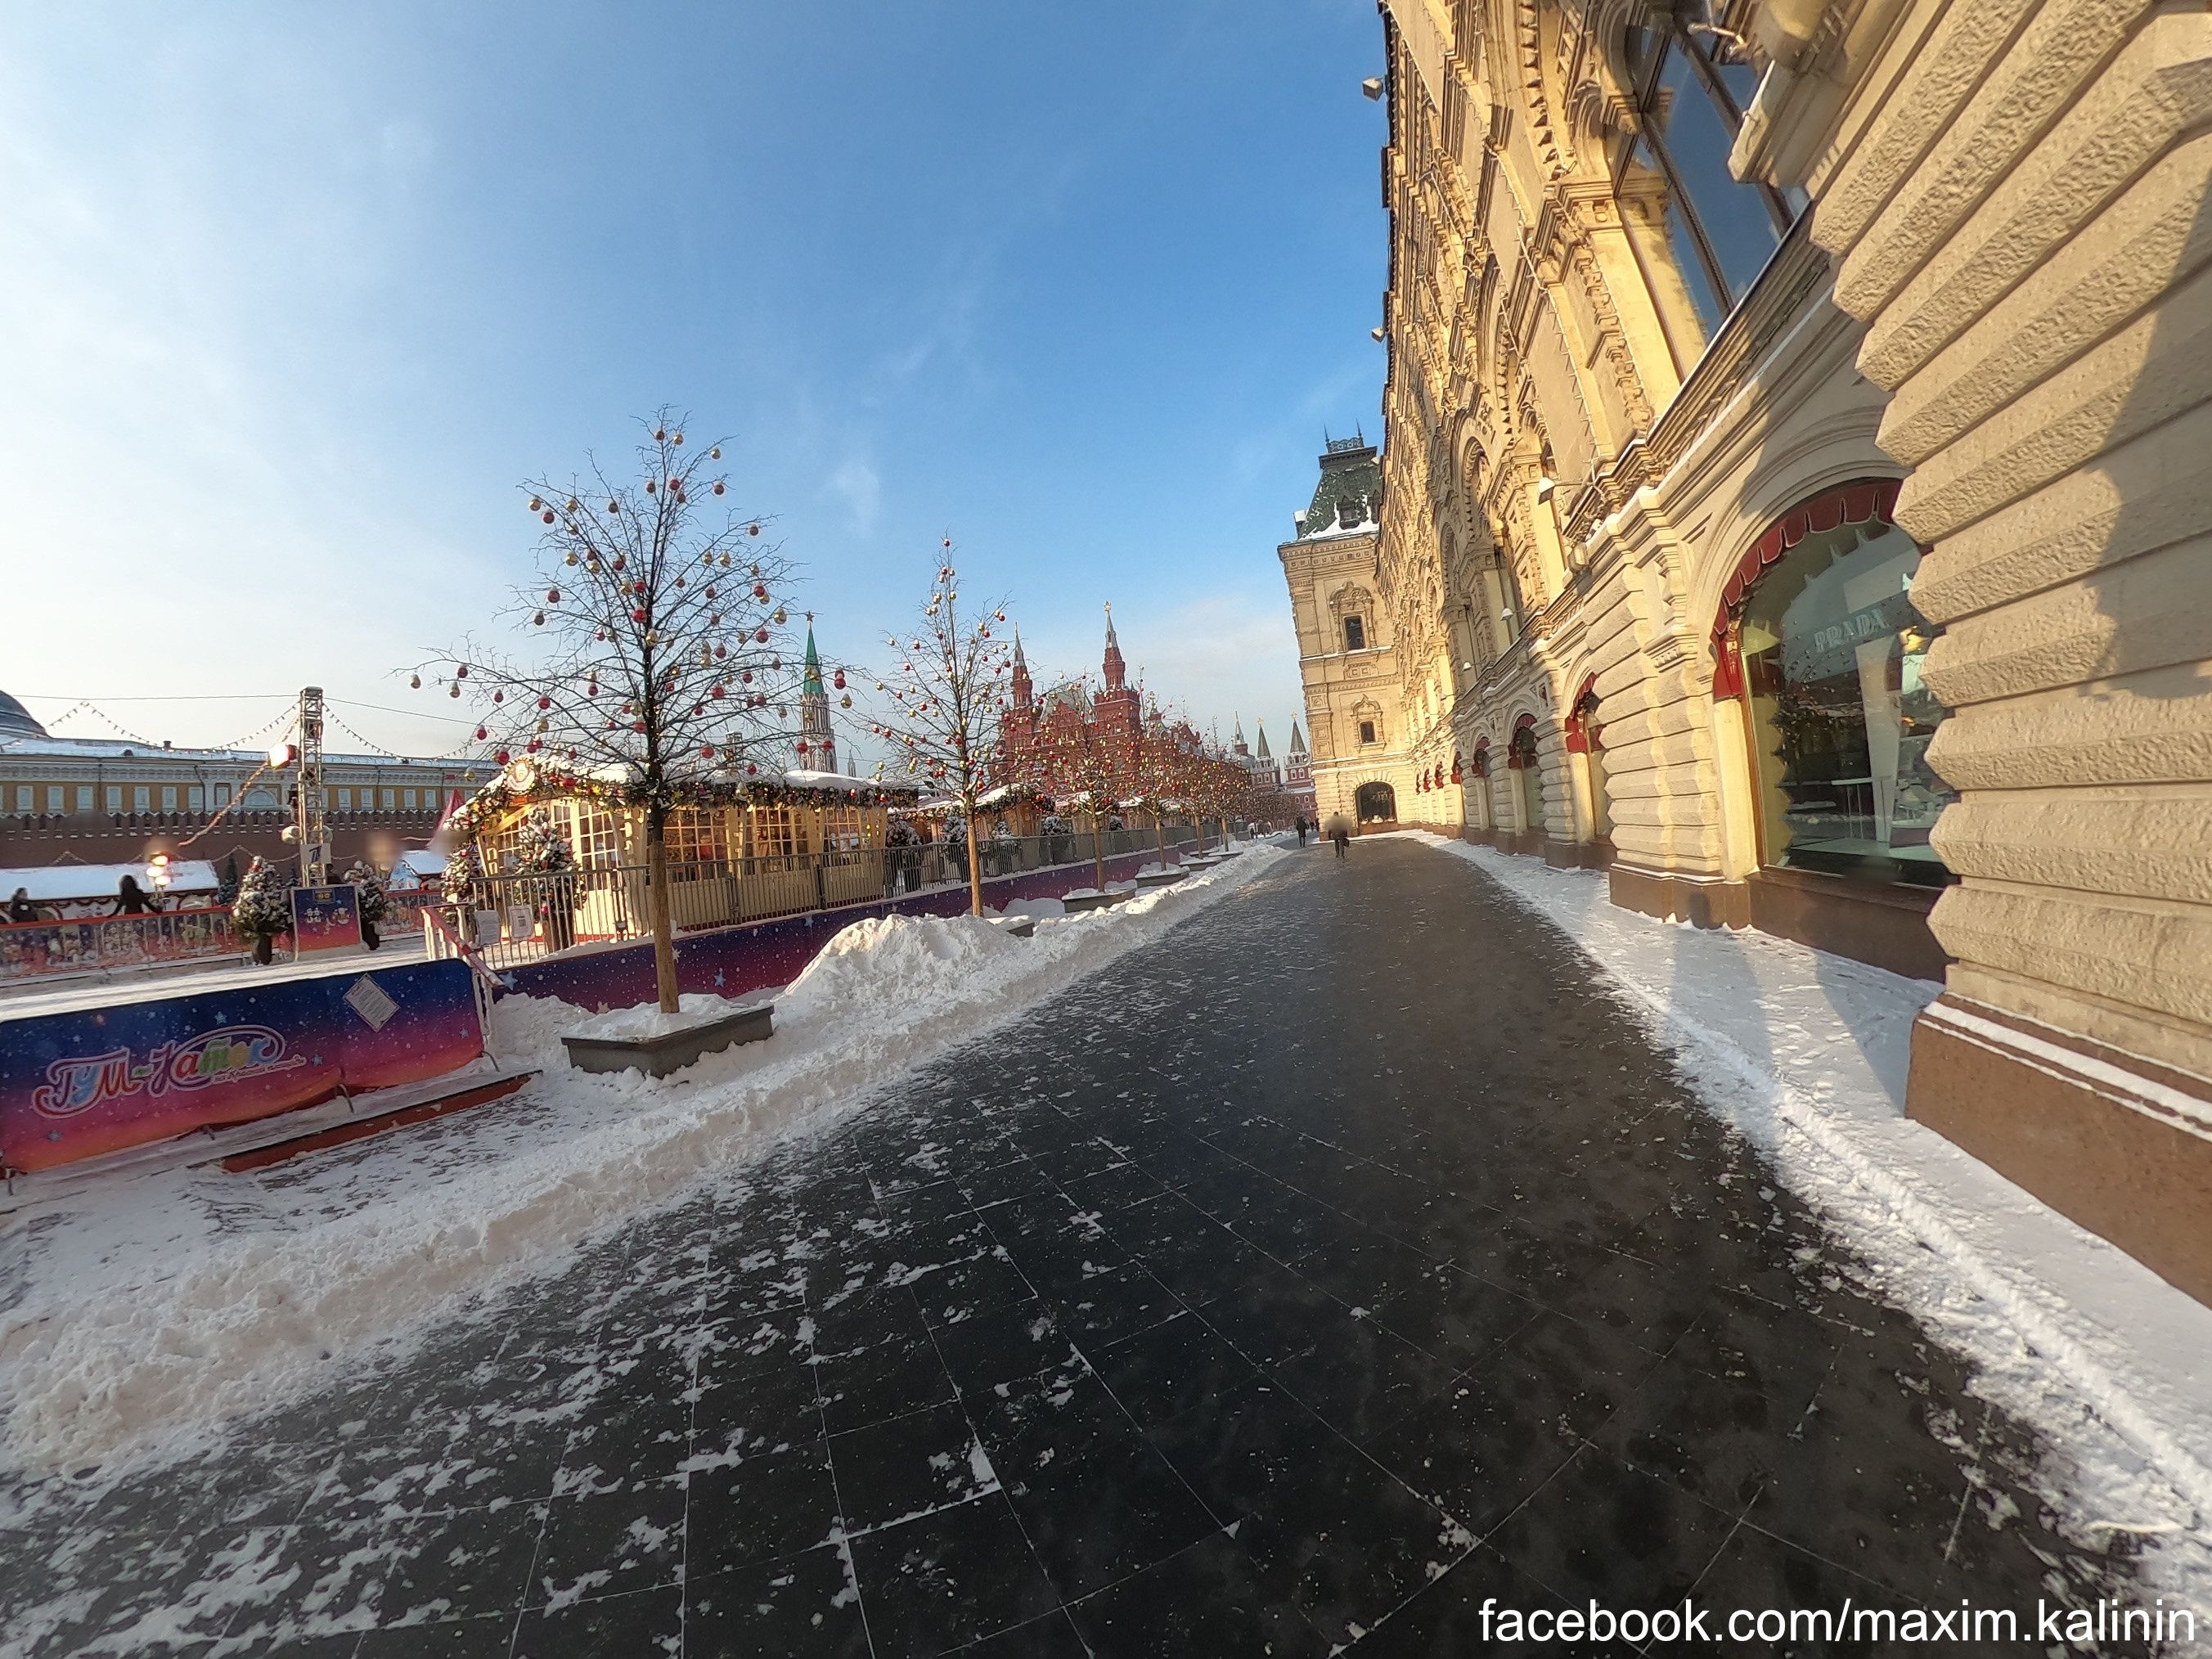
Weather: snowy
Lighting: day
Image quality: good
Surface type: walking surface
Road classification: footway
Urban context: urban centre
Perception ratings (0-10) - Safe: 5.88, Lively: 5.12, Beautiful: 6.27, Boring: 7.79, Depressing: 5.11, Wealthy: 7.8